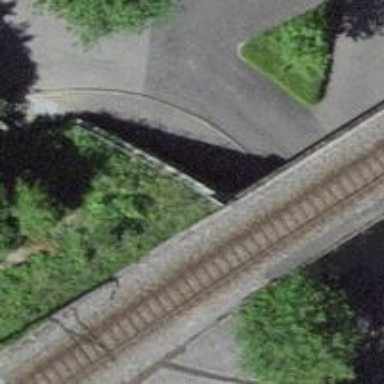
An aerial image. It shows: Bridge with single railway track electrified by contact line.